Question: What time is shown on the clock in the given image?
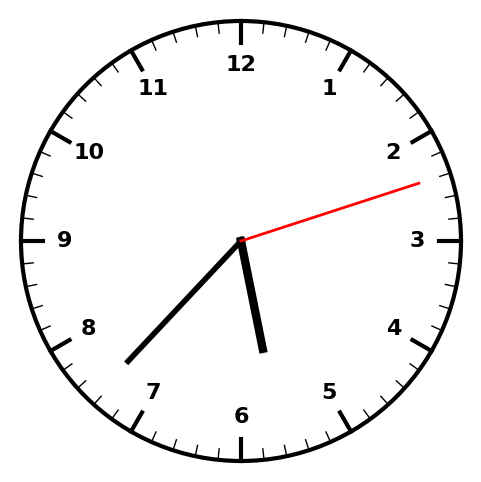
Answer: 05:37:12